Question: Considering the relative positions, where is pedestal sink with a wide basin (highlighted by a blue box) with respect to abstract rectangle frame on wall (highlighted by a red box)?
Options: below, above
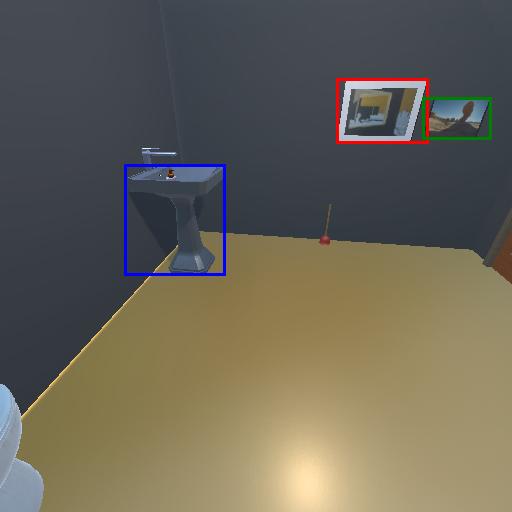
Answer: below